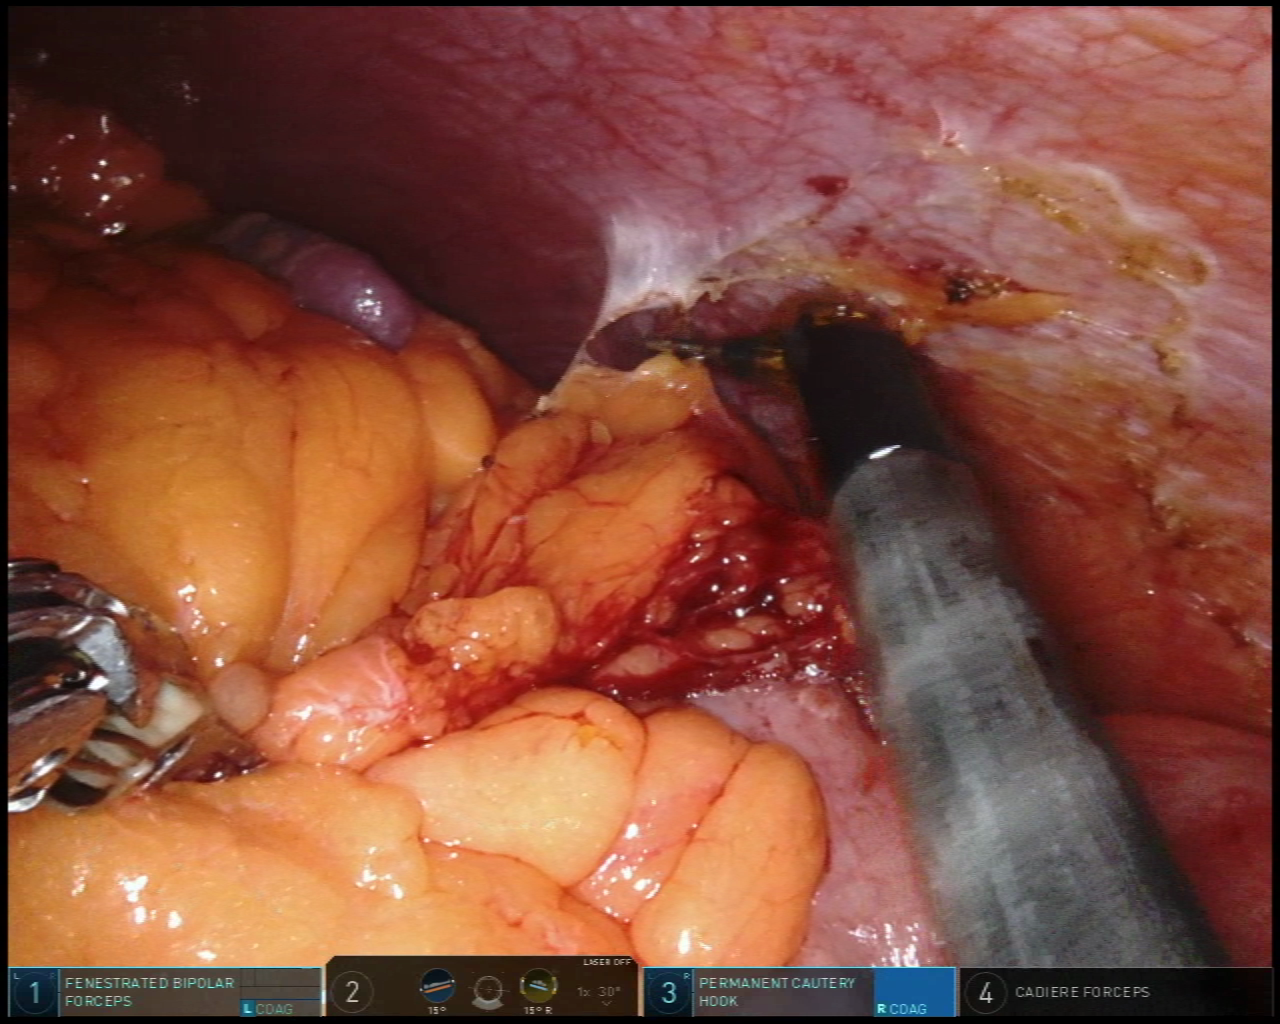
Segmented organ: spleen
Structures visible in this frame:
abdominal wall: yes
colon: yes
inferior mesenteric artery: no
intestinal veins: no
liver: no
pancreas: no
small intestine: no
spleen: yes
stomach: no
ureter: no
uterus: no
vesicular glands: no